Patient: sex M, age 48
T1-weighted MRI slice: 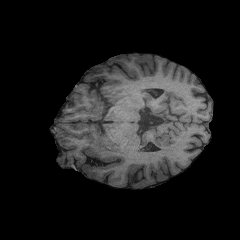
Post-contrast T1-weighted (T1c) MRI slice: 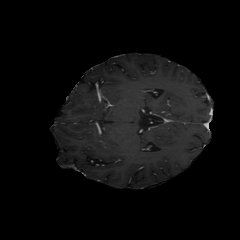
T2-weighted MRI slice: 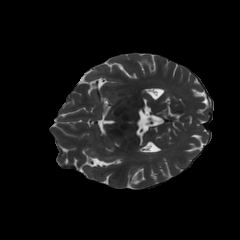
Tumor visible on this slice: no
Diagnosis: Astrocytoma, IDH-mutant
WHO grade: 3